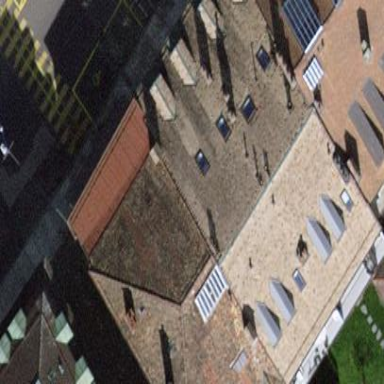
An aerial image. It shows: Gabled apartment building with roof tiles oriented across.